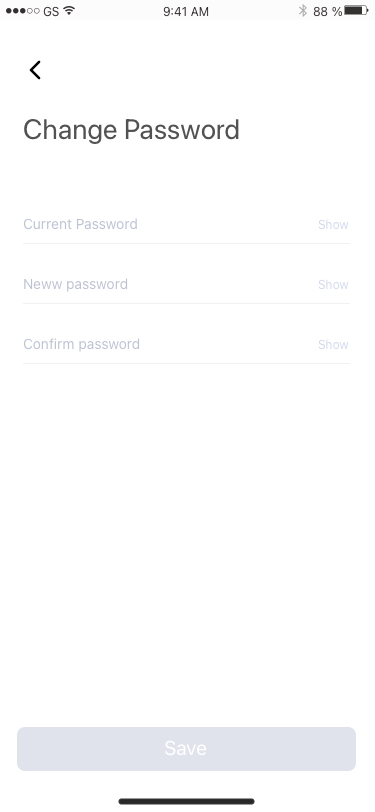
Text in this UI design:
Change Password
88 %
9:41 AM
GS
Current Password
Neww password
Confirm password
Show
Show
Show
Save